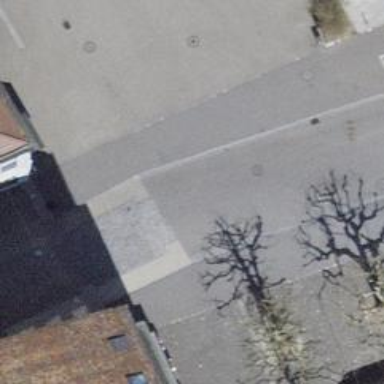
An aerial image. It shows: Living street with flattened cobblestone surface.